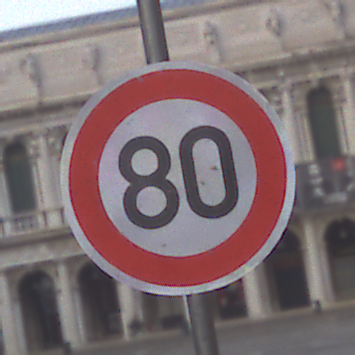
Verkehrszeichen: Geschwindigkeit80
Umgebung: Outdoor, Urban
Tageszeit: SunriseSunset
Wetter: PartlyCloudy
Licht: Natural
Jahreszeit: NotSpecified
Kontrast: LowContrast